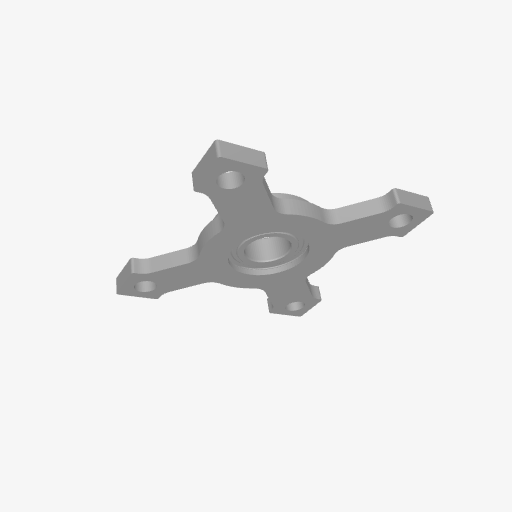
Part: ThruHolePillowBlock8ID